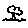
Label: tree